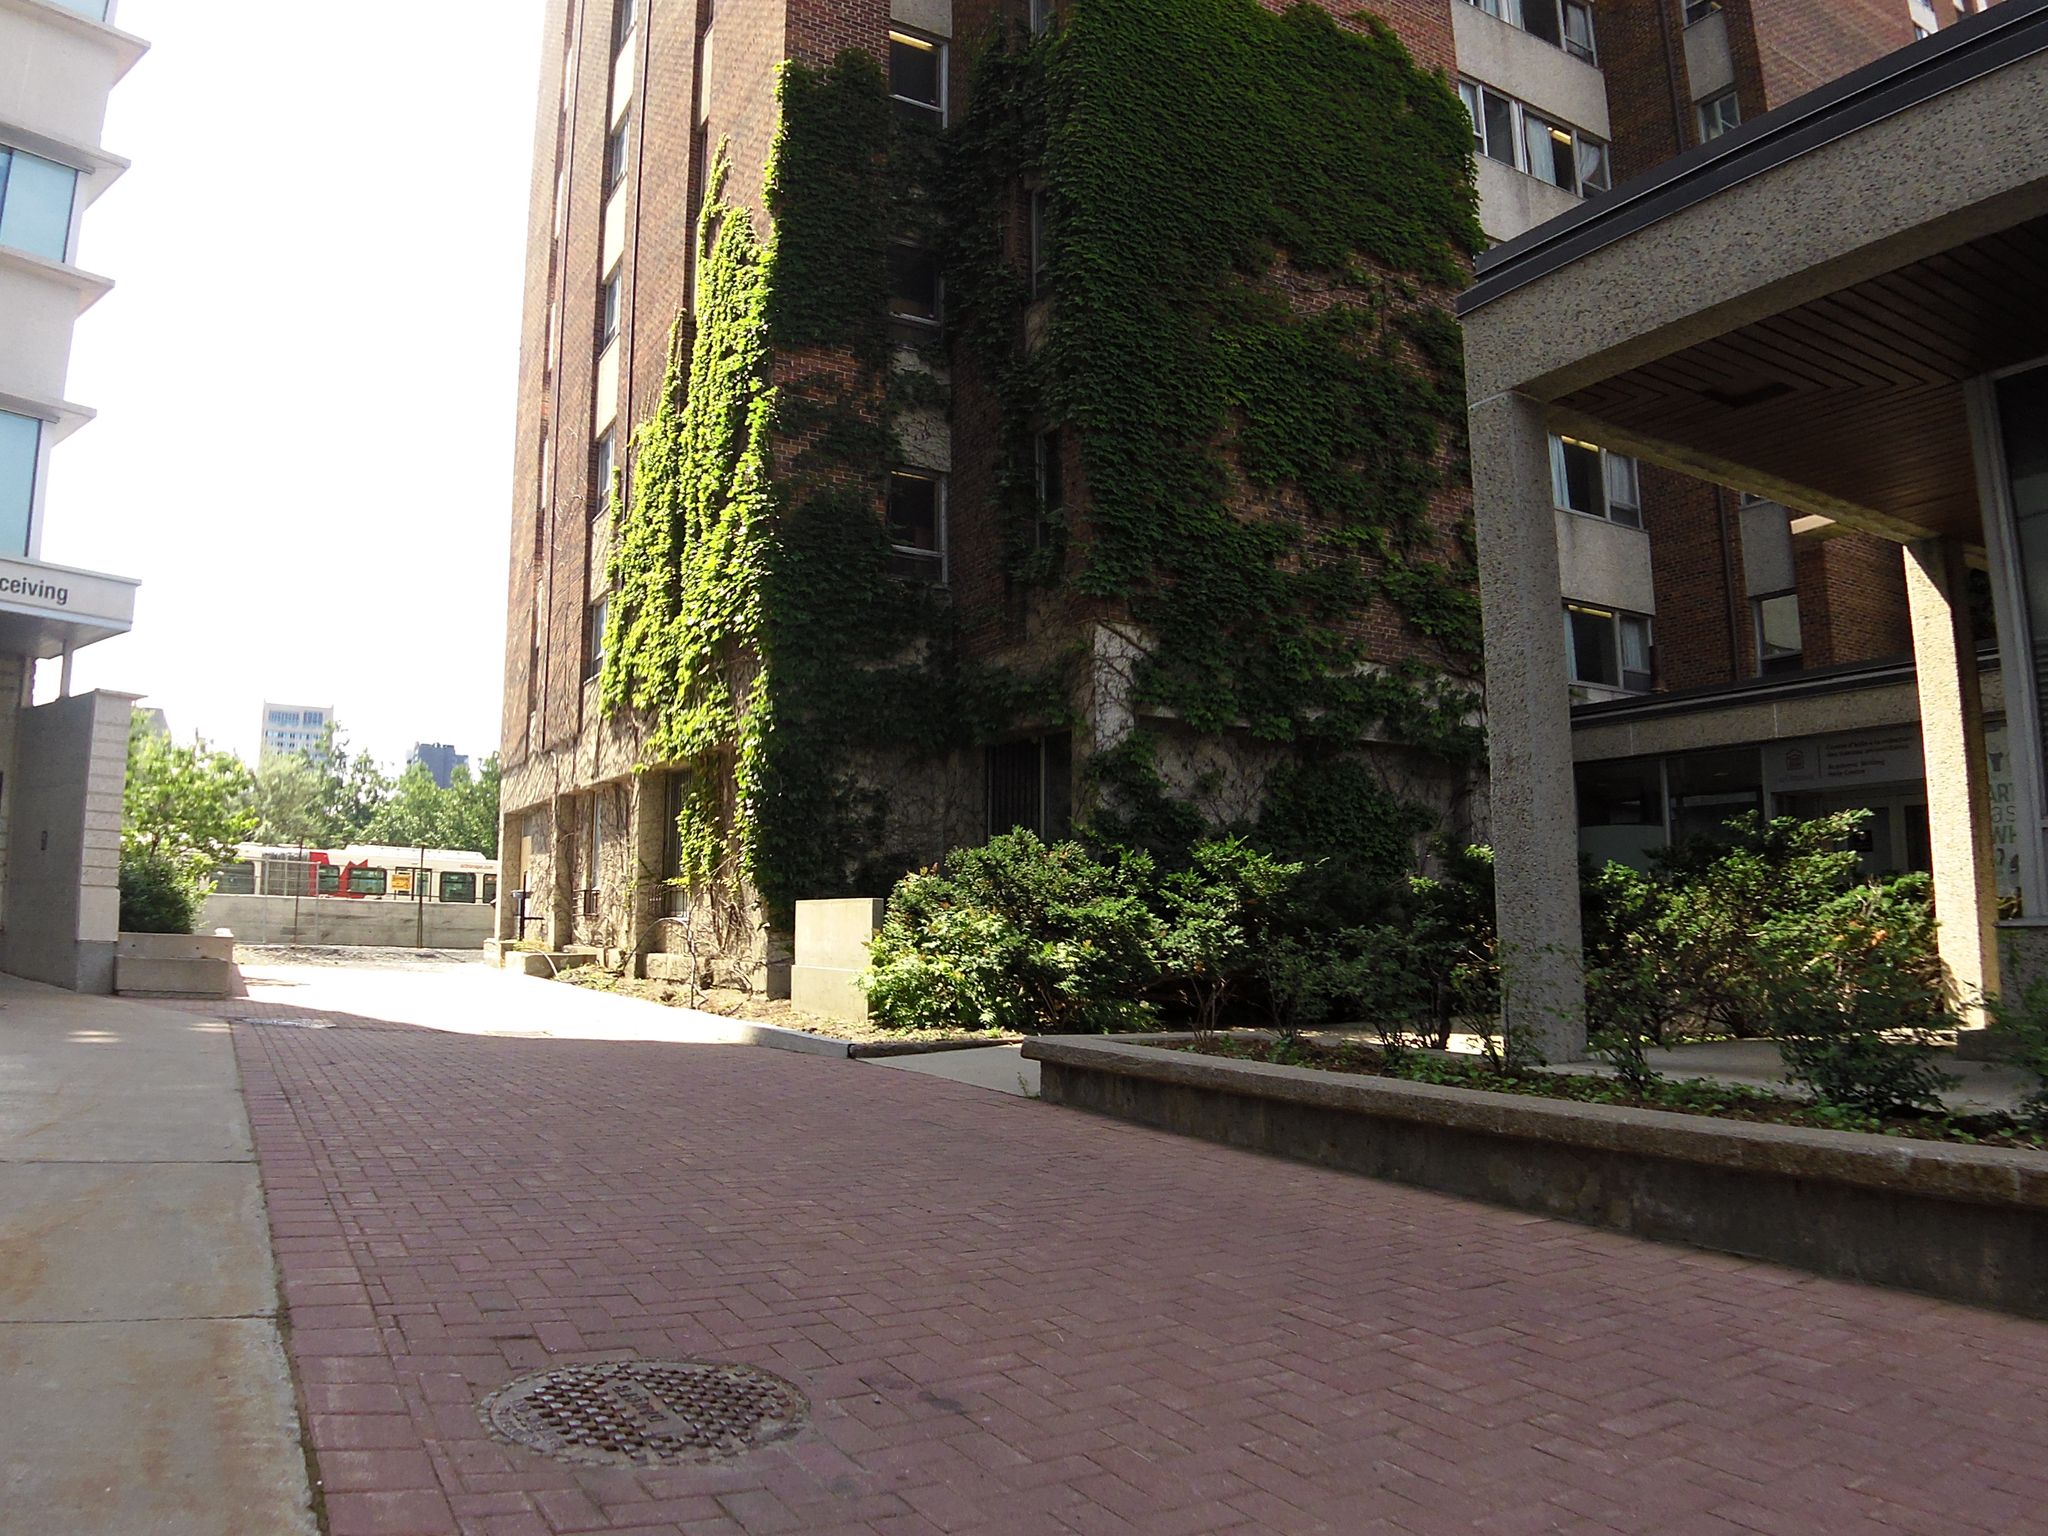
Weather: clear
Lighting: day
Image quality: good
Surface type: walking surface
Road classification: pedestrian, path
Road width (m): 3, 5
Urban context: urban centre
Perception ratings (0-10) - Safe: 8.35, Lively: 8.93, Beautiful: 7.74, Boring: 7, Depressing: 4.32, Wealthy: 7.46